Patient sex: M
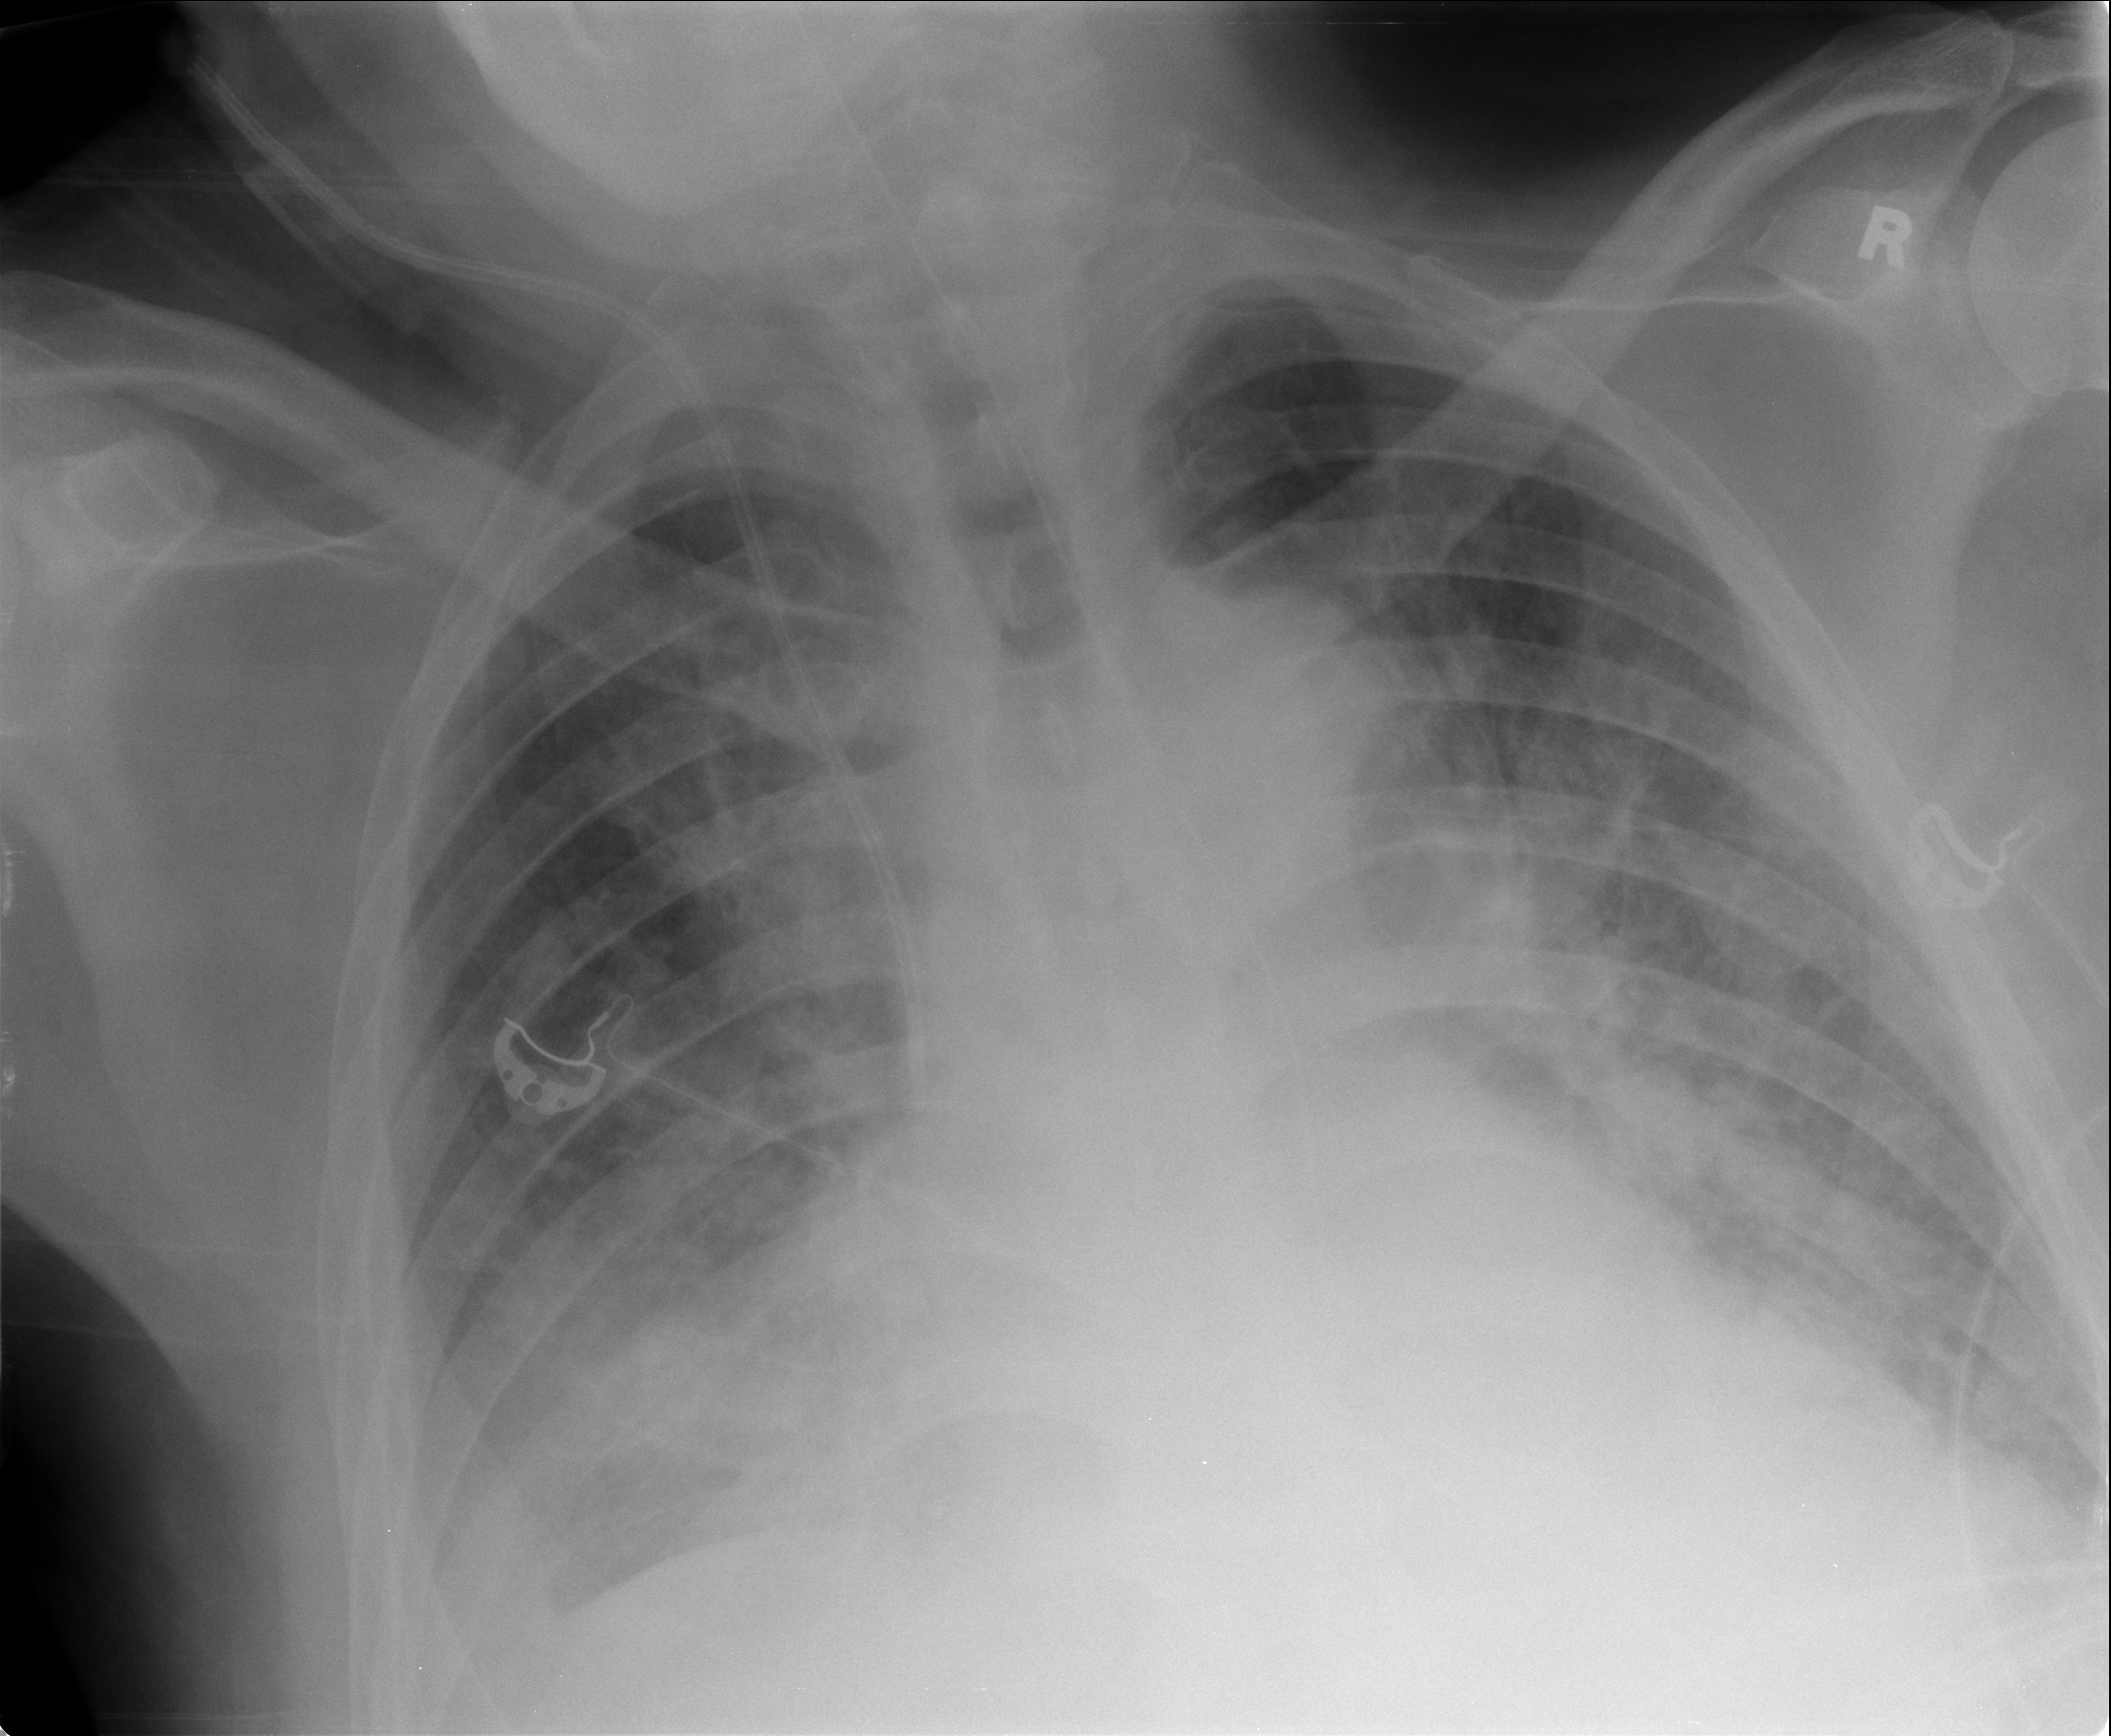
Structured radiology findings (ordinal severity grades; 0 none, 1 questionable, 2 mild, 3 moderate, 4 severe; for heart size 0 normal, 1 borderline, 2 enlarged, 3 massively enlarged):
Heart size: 0
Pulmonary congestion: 2
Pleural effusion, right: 1
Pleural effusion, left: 0
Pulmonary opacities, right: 0
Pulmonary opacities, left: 0
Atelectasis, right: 0
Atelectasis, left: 0